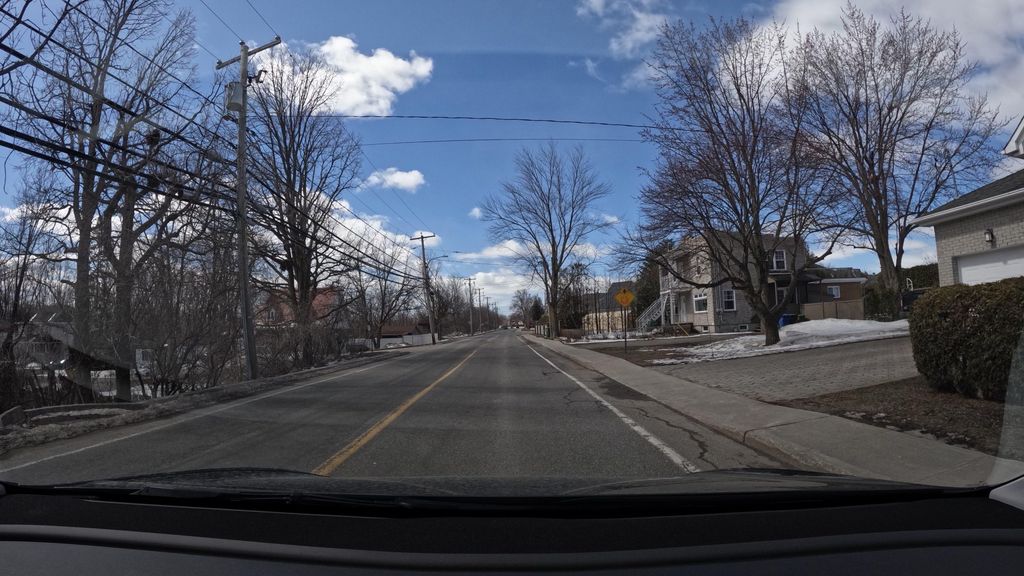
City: montreal